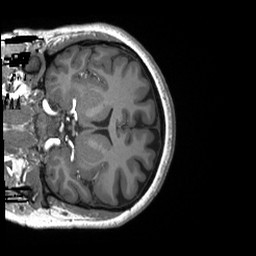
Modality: T1w
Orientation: coronal
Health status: ill
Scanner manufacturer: siemens
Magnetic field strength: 3 T
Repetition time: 2.3 s
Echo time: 0.00243 s